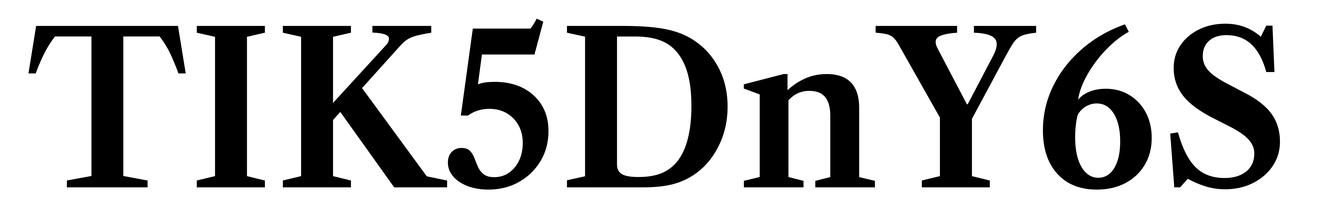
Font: LibreCaslonText_SemiBold